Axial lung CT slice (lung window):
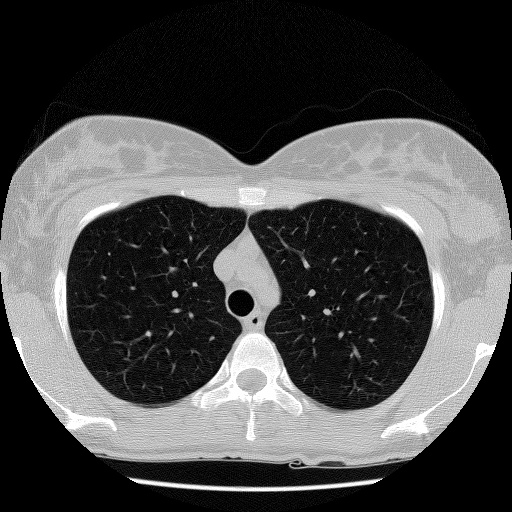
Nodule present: no